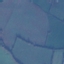
Land use / land cover: Pasture